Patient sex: F
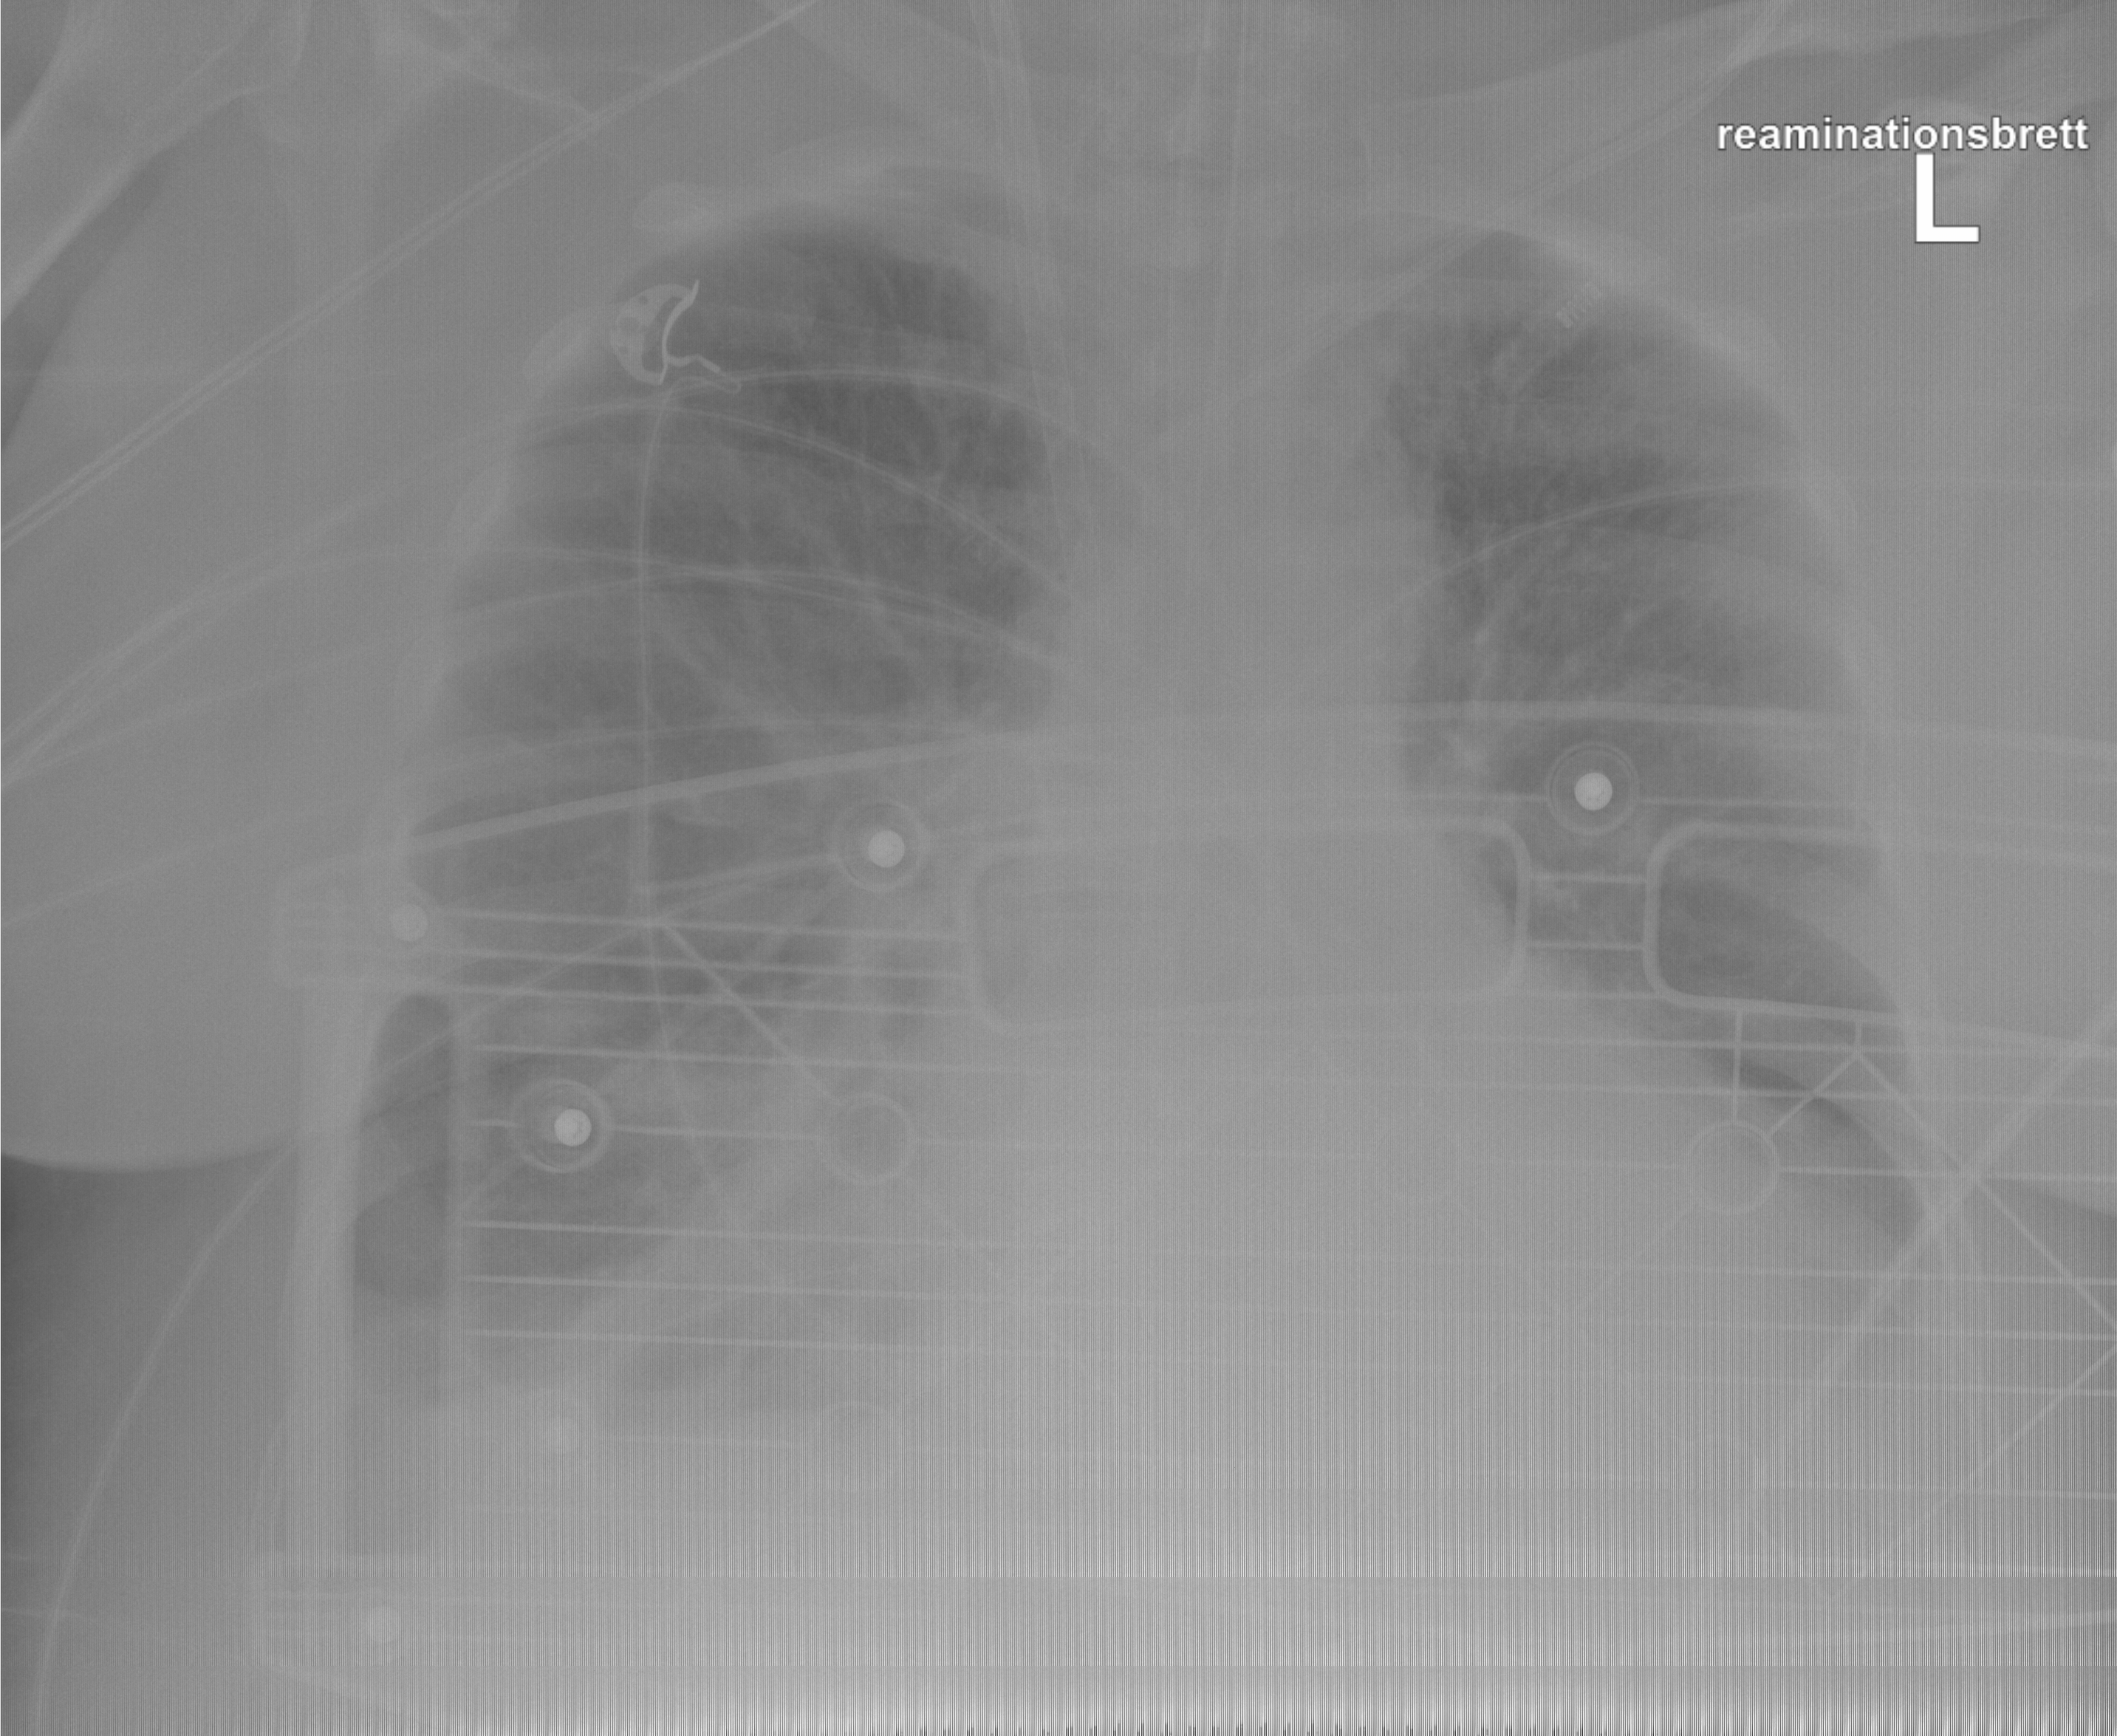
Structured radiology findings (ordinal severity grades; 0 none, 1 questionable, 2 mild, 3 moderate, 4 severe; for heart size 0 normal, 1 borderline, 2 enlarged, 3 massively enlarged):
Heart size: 2
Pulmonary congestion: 3
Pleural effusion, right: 2
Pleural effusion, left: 2
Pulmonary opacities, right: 3
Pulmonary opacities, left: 3
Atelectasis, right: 2
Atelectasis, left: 2